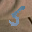
Label: 5